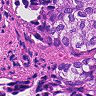
Metastatic tissue present: yes